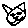
Label: cat